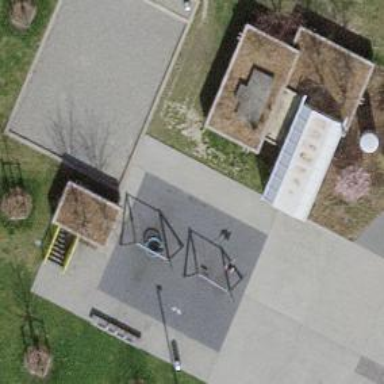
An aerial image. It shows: Playground featuring basket swing.